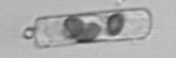
Label: Guinardia_delicatula